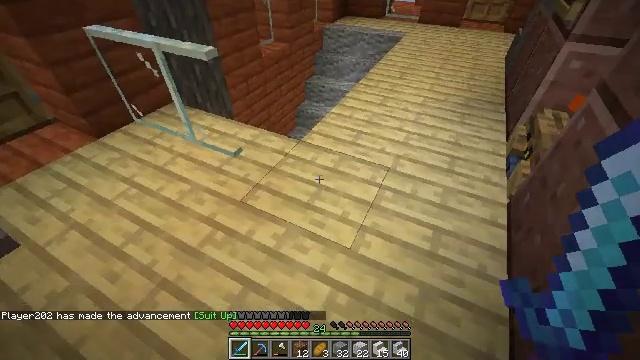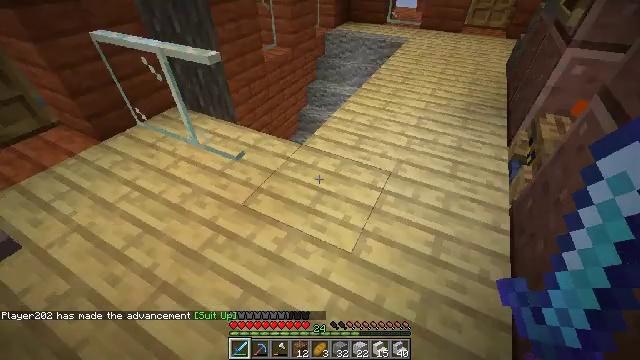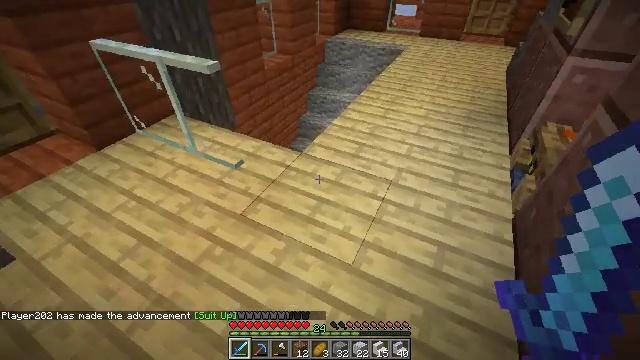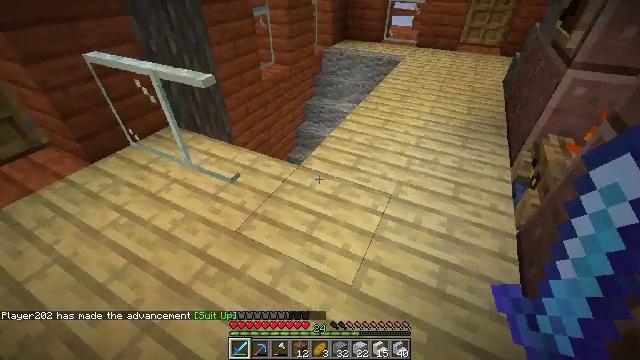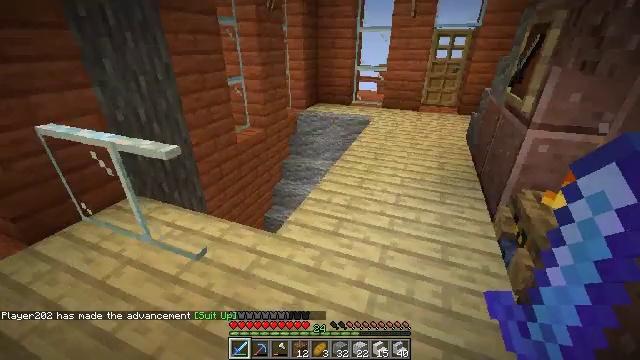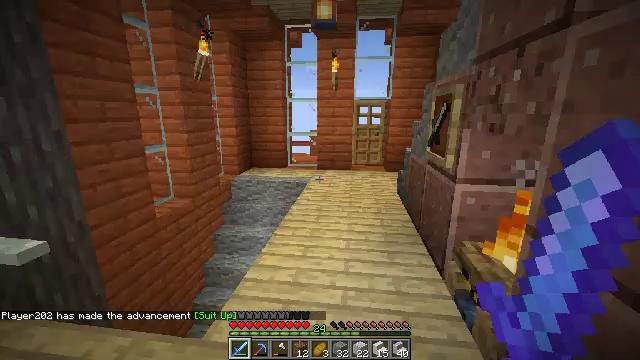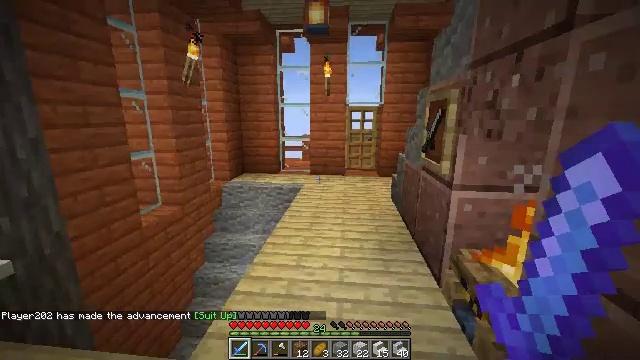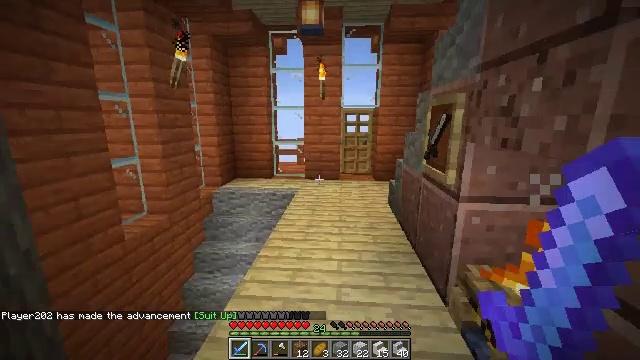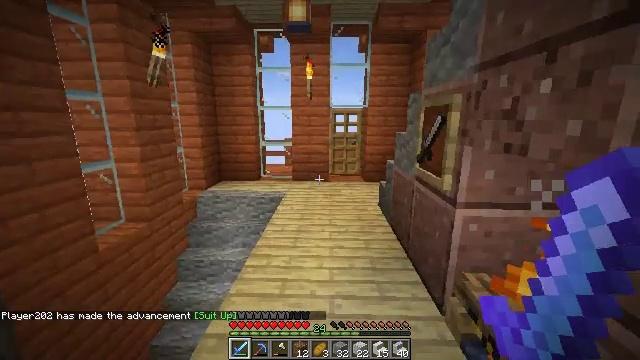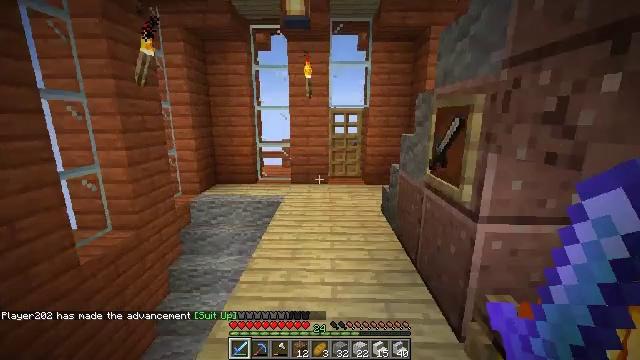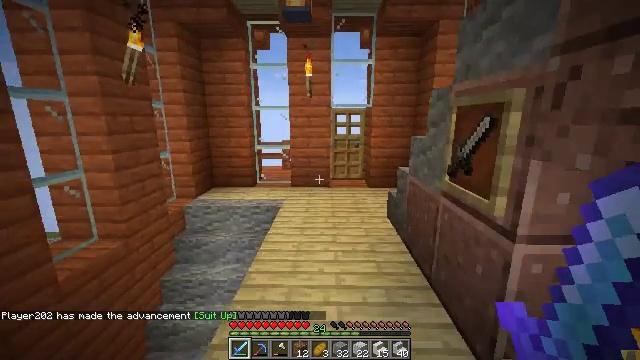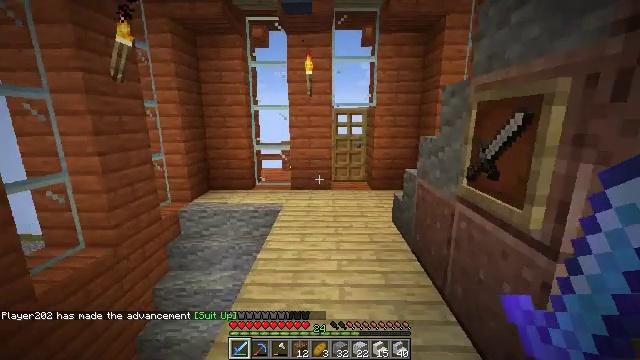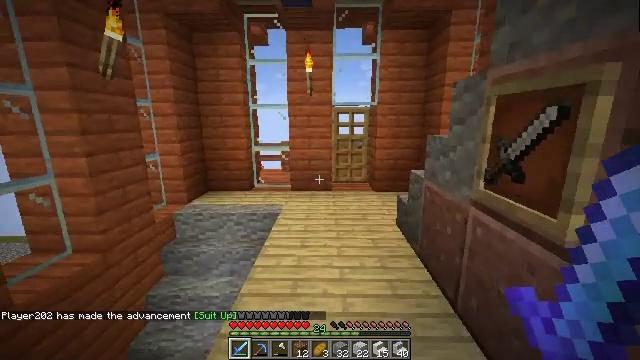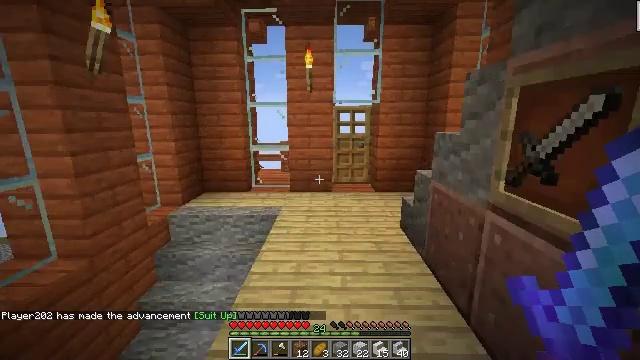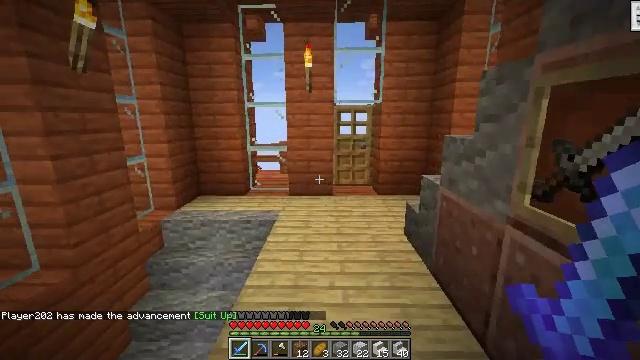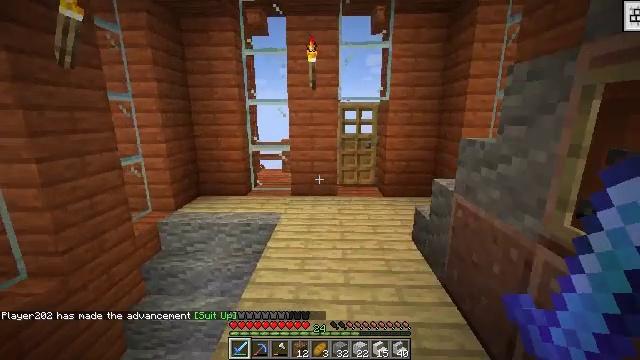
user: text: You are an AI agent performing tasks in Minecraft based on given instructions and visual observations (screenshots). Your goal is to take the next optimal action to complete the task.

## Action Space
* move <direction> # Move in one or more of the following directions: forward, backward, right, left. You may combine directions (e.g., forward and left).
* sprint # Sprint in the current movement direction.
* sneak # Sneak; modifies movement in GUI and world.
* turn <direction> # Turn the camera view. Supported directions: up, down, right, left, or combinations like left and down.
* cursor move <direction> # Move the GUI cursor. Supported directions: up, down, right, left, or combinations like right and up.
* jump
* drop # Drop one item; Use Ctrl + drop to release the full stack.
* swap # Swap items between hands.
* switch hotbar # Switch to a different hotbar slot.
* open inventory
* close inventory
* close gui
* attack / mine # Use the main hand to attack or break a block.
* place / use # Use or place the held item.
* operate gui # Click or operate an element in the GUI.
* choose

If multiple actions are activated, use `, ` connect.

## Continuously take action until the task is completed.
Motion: motion action
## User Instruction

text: Gather birch leaves using hands or shears.
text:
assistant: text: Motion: no_op
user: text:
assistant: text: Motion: move forward, turn up
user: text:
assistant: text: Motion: move forward, turn up
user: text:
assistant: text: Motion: move forward, turn right and up
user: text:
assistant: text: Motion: move forward, turn right and up
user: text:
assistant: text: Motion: move forward, turn right and up
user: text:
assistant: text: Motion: move forward, turn right
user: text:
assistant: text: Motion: move forward, turn right
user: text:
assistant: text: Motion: move forward
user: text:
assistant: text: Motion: move forward
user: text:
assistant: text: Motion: move forward
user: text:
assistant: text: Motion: move forward
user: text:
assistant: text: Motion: move forward
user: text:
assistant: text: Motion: move forward
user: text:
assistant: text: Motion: move forward
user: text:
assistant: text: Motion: move forward, turn left and down
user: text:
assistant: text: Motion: move forward, turn left and down
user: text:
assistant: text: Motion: move forward, turn down
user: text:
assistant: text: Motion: move forward, turn down
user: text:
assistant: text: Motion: move forward
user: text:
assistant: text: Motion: move forward
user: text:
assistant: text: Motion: move forward
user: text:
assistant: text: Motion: move forward, turn up
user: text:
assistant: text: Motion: move forward, turn left and down
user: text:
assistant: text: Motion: move forward, turn left and down
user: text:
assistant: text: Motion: move forward, turn left and down
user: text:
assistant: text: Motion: move forward, turn left and down
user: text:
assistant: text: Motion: move forward, turn left
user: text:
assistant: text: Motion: move forward, turn left and down
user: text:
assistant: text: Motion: move forward, turn left and down